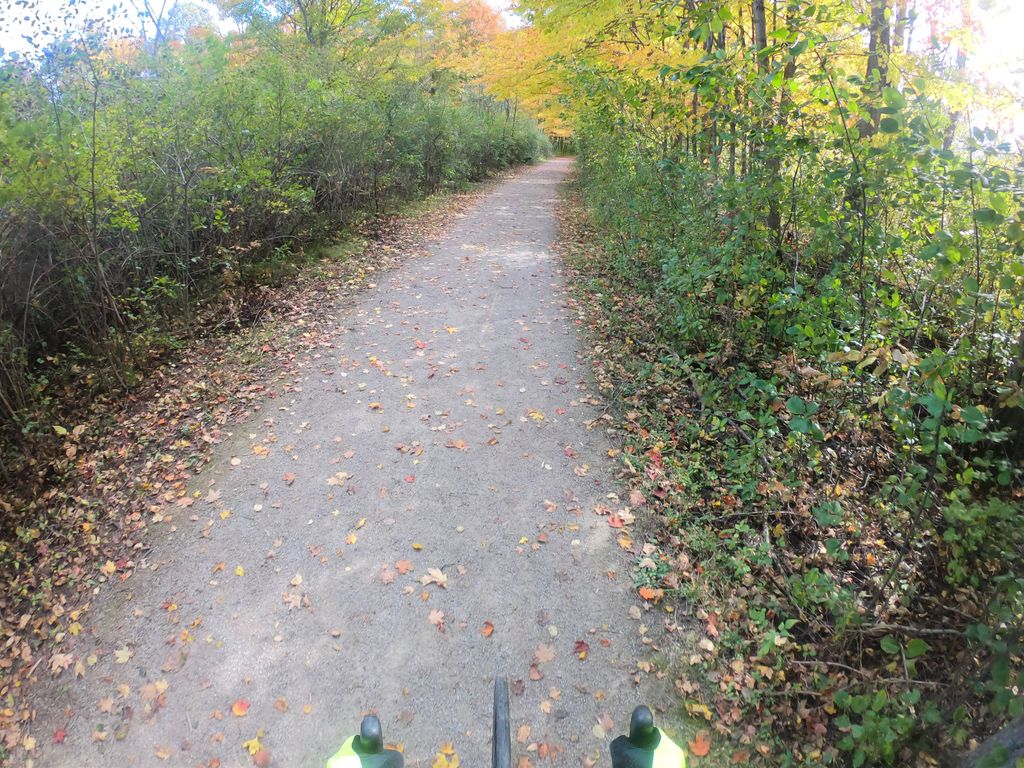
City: kitchener-waterloo